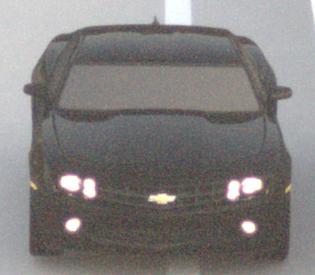
Make: Chevrolet
Model: Camaro Cabriolet 6.2 V8
Detailed model: Camaro (V) Coupé
Model produced from: 2011/09
Model produced until: 2014/02
Doors: 2
Color: black
Road condition: dry road
Daytime: sunrise or sunset
Contrast: low contrast